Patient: sex M, age 68
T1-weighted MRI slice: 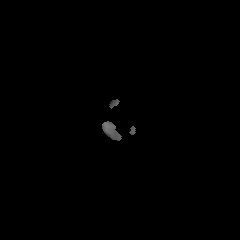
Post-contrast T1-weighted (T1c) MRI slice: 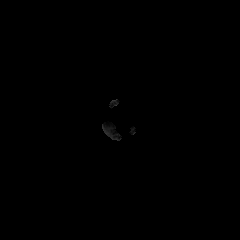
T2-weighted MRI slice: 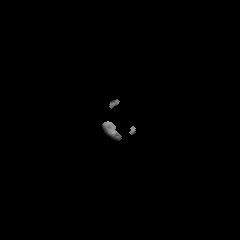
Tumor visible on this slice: no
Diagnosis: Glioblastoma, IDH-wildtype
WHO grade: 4